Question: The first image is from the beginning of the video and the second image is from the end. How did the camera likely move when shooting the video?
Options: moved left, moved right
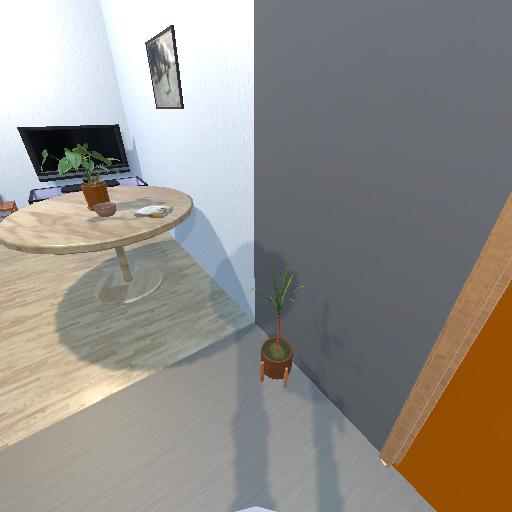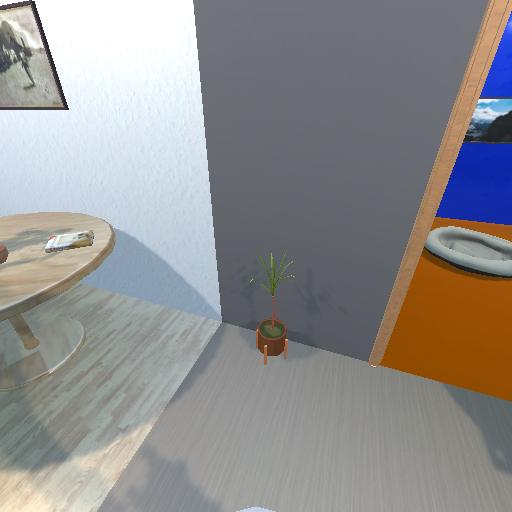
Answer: moved left